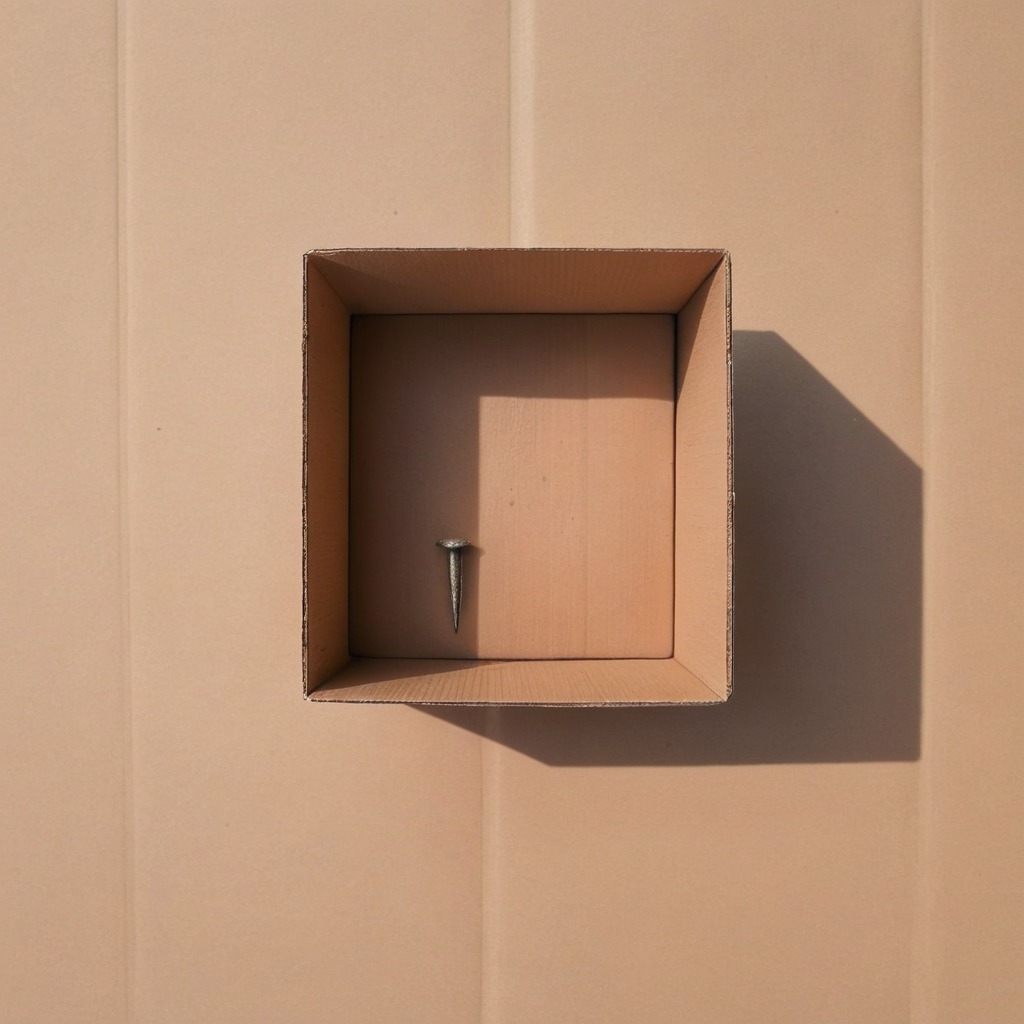
An iron nail is lying on a clean dry cardboard box surface in an outdoor workshop during daytime bright natural light soft shadows slightly creased but